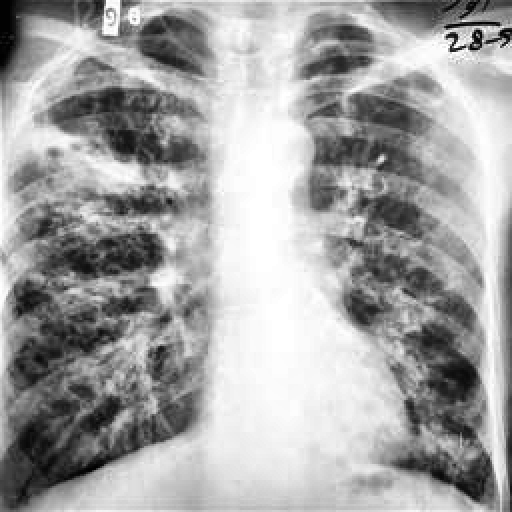
Finding: TUBERCULOSIS